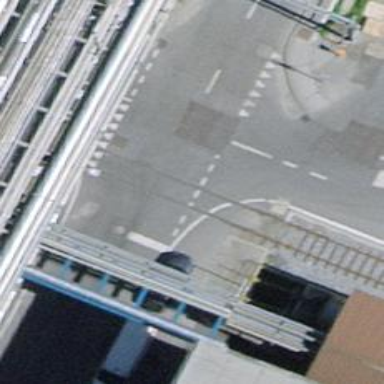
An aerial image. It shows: Level crossing along the railway.